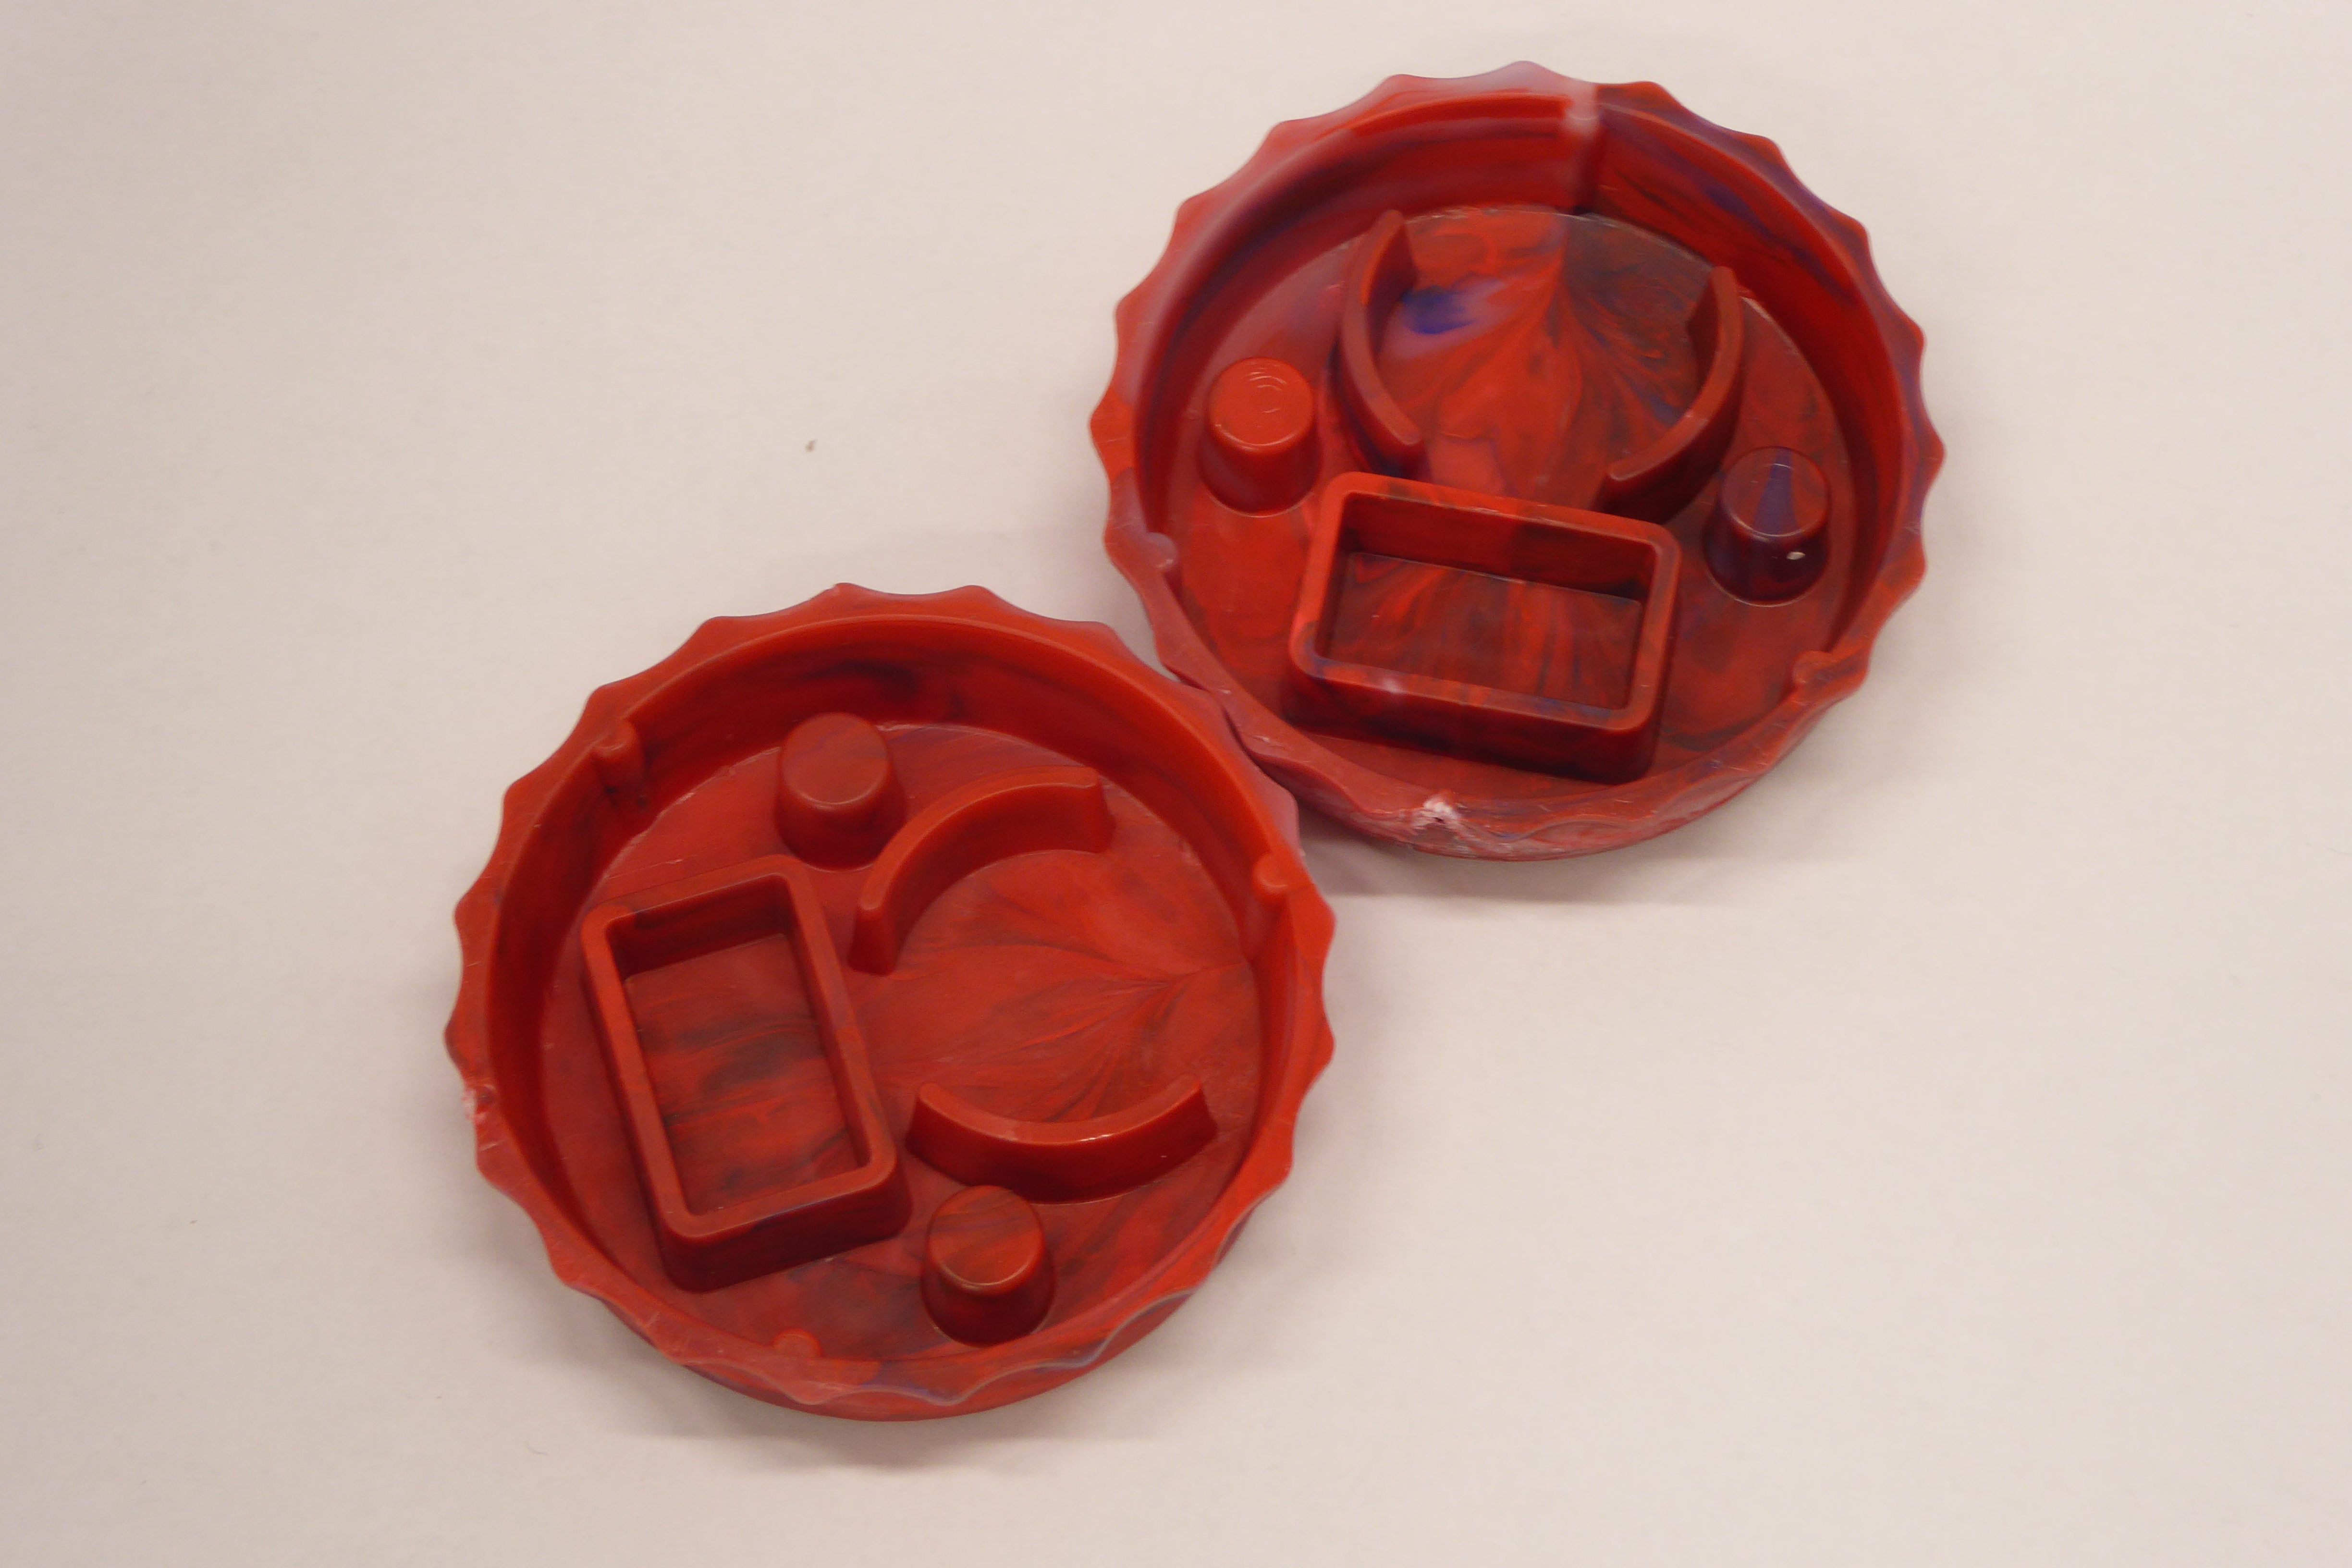
Label: Bottle Opener - Cover